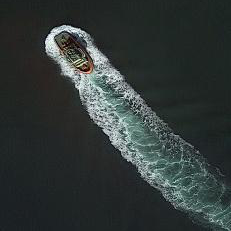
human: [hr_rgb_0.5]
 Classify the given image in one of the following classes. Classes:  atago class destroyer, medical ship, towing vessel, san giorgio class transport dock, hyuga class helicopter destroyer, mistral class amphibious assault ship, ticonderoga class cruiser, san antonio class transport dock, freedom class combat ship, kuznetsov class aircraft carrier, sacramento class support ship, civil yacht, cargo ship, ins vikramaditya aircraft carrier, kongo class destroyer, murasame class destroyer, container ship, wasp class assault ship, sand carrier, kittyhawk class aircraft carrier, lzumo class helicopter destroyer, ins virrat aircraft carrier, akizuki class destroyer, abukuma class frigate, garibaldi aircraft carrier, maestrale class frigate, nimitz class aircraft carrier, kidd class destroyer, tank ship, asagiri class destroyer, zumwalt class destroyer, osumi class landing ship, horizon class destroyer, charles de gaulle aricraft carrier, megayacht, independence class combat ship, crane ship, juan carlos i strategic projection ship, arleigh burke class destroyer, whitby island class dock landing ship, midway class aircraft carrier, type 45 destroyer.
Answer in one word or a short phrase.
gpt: Towing vessel